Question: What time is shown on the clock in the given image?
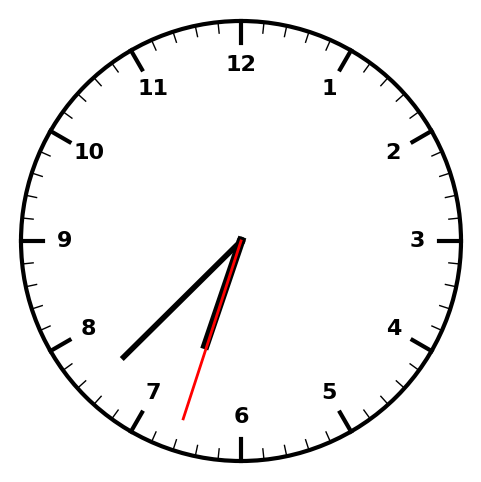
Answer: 06:37:33